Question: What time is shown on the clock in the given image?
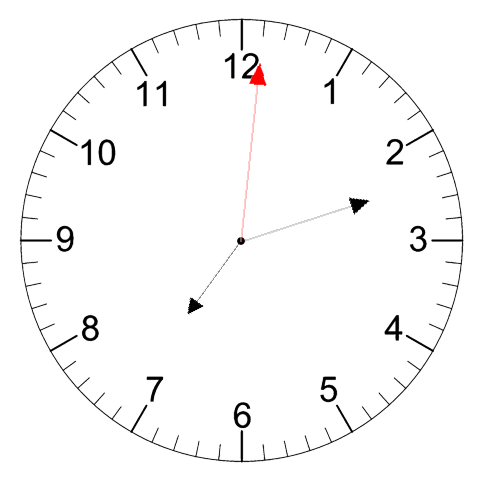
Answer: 07:12:01